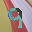
Label: 9